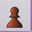
Piece: bP